Interaction volume radius: 5 \u00c5
Interaction volume height: 45 \u00c5
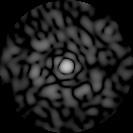
Disorder parameter: 0.8112